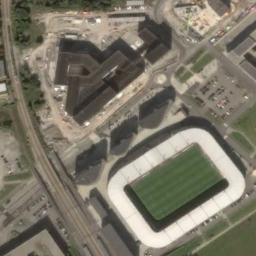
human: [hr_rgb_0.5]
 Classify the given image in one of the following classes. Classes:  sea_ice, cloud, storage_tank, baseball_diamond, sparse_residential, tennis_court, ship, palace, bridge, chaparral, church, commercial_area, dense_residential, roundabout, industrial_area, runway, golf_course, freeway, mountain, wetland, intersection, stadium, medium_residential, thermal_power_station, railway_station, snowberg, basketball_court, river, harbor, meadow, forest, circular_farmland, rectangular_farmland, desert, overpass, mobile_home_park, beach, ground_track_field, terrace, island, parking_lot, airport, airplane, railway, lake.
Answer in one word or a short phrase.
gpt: stadium